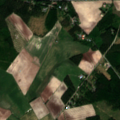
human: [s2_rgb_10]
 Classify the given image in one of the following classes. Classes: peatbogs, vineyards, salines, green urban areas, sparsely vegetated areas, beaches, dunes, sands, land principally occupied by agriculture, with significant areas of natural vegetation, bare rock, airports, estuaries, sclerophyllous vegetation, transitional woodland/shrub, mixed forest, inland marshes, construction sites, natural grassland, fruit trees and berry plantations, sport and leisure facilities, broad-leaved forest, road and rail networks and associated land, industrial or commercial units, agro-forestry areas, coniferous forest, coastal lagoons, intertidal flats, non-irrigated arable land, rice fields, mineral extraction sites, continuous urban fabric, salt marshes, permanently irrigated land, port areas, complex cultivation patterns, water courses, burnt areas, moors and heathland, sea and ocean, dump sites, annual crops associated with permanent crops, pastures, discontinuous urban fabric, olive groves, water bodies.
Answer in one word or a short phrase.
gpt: non-irrigated arable land, land principally occupied by agriculture, with significant areas of natural vegetation, mixed forest